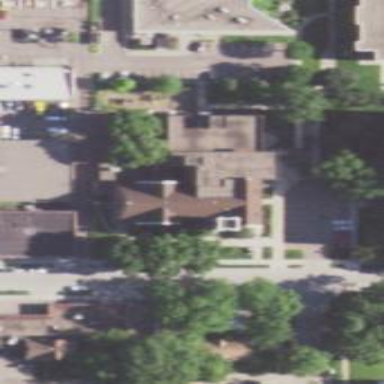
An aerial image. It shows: Building serving as place of worship.